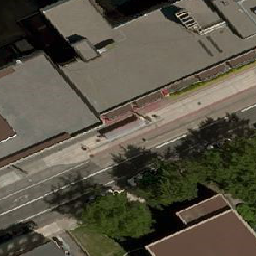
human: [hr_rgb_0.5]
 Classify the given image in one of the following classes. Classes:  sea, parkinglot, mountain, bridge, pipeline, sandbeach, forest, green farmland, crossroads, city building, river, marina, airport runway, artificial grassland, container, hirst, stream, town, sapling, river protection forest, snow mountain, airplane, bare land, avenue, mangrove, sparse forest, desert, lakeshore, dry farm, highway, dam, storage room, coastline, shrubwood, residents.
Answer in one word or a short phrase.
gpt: city building